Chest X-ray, AP view. Patient: 60 years old, sex M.
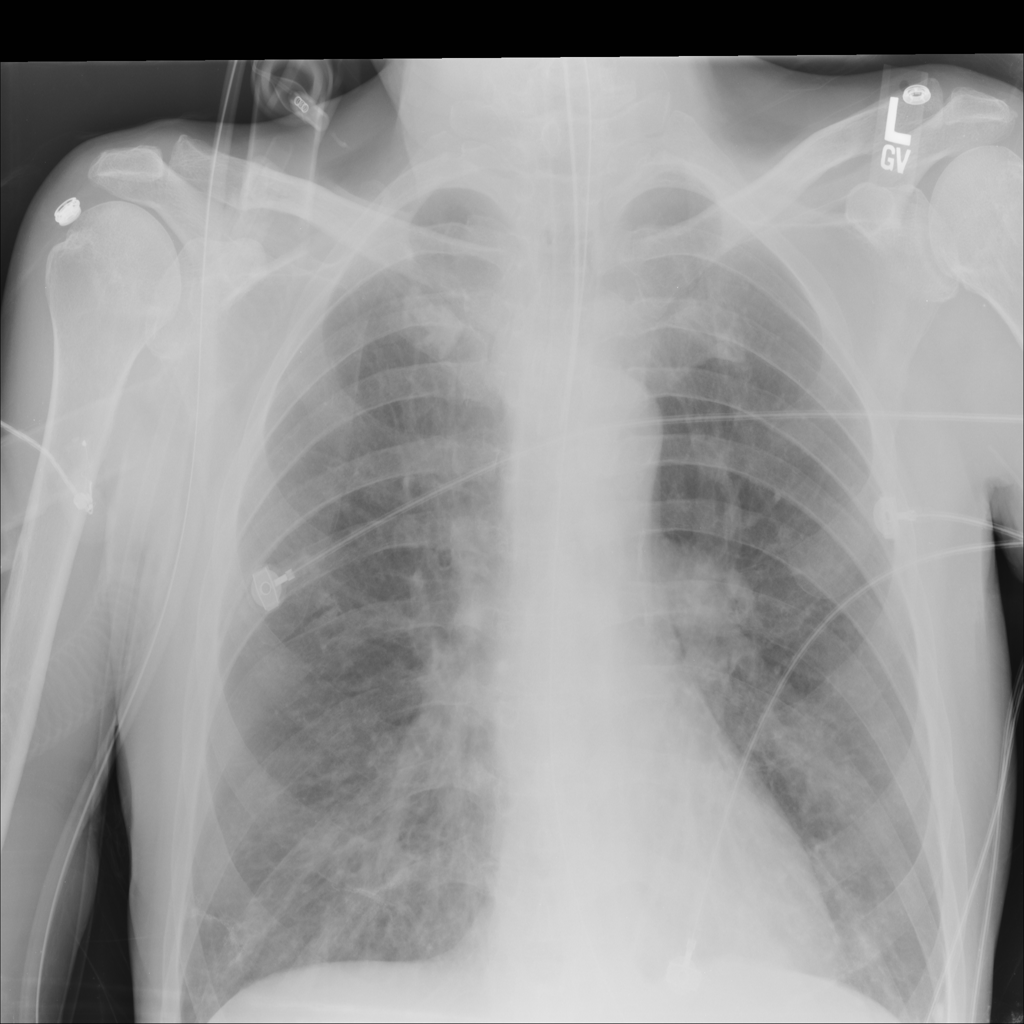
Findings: No Finding